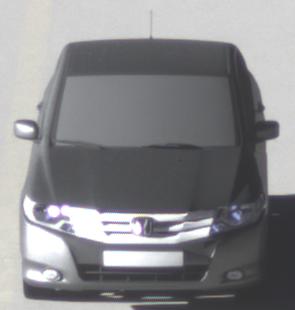
Make: Honda
Model: City
Detailed model: Gen. 6
Model produced from: 2008
Model produced until: 2013
Doors: 4
Color: gray
Road condition: dry road
Daytime: sunrise or sunset
Contrast: high contrast